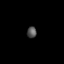
Tissue: skin
Cell type: Epithelial cells
Senescence score: 0.2169
Nuclear area (px): 107
Mean DAPI intensity: 82.411